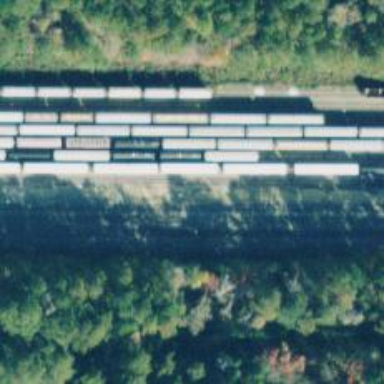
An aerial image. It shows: Railway yard for manifest purposes.